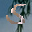
Label: 5